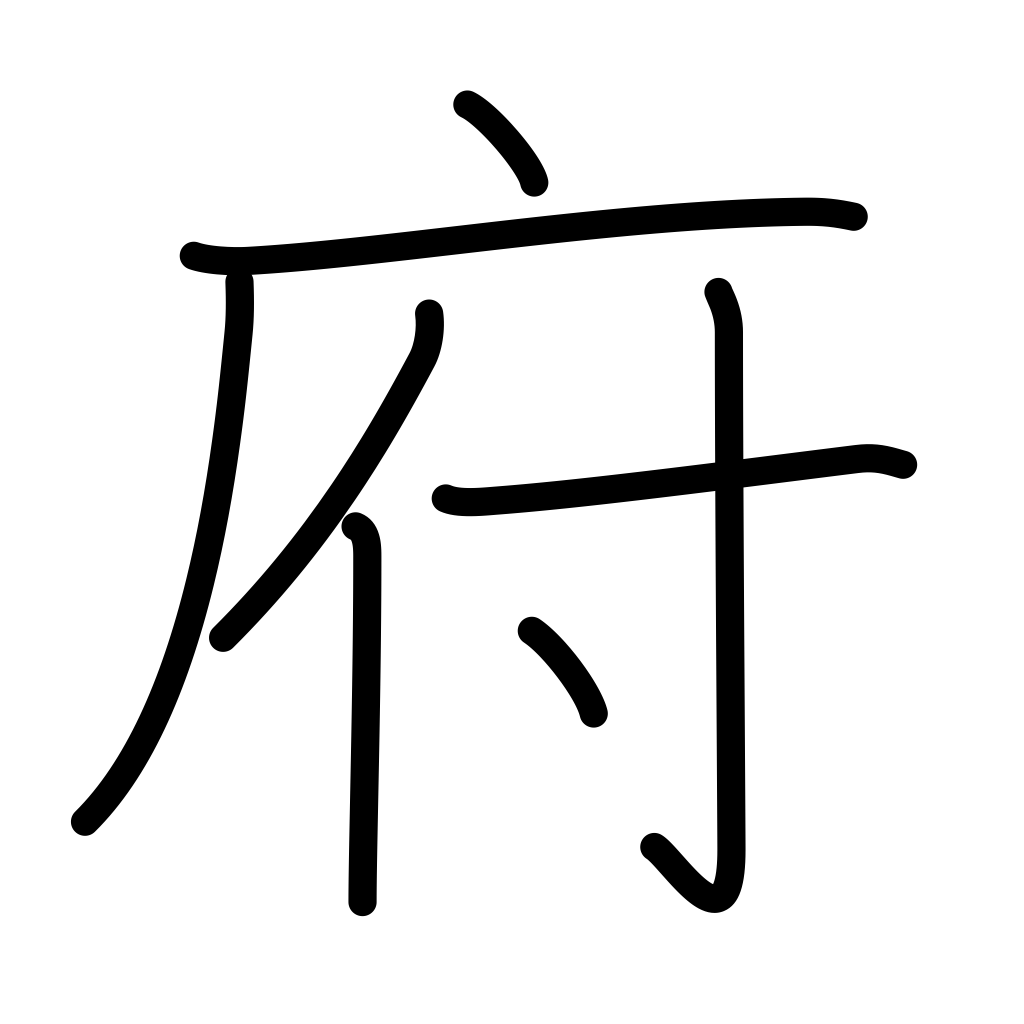
Meaning: borough, urban prefecture, govt office, representative body, storehouse